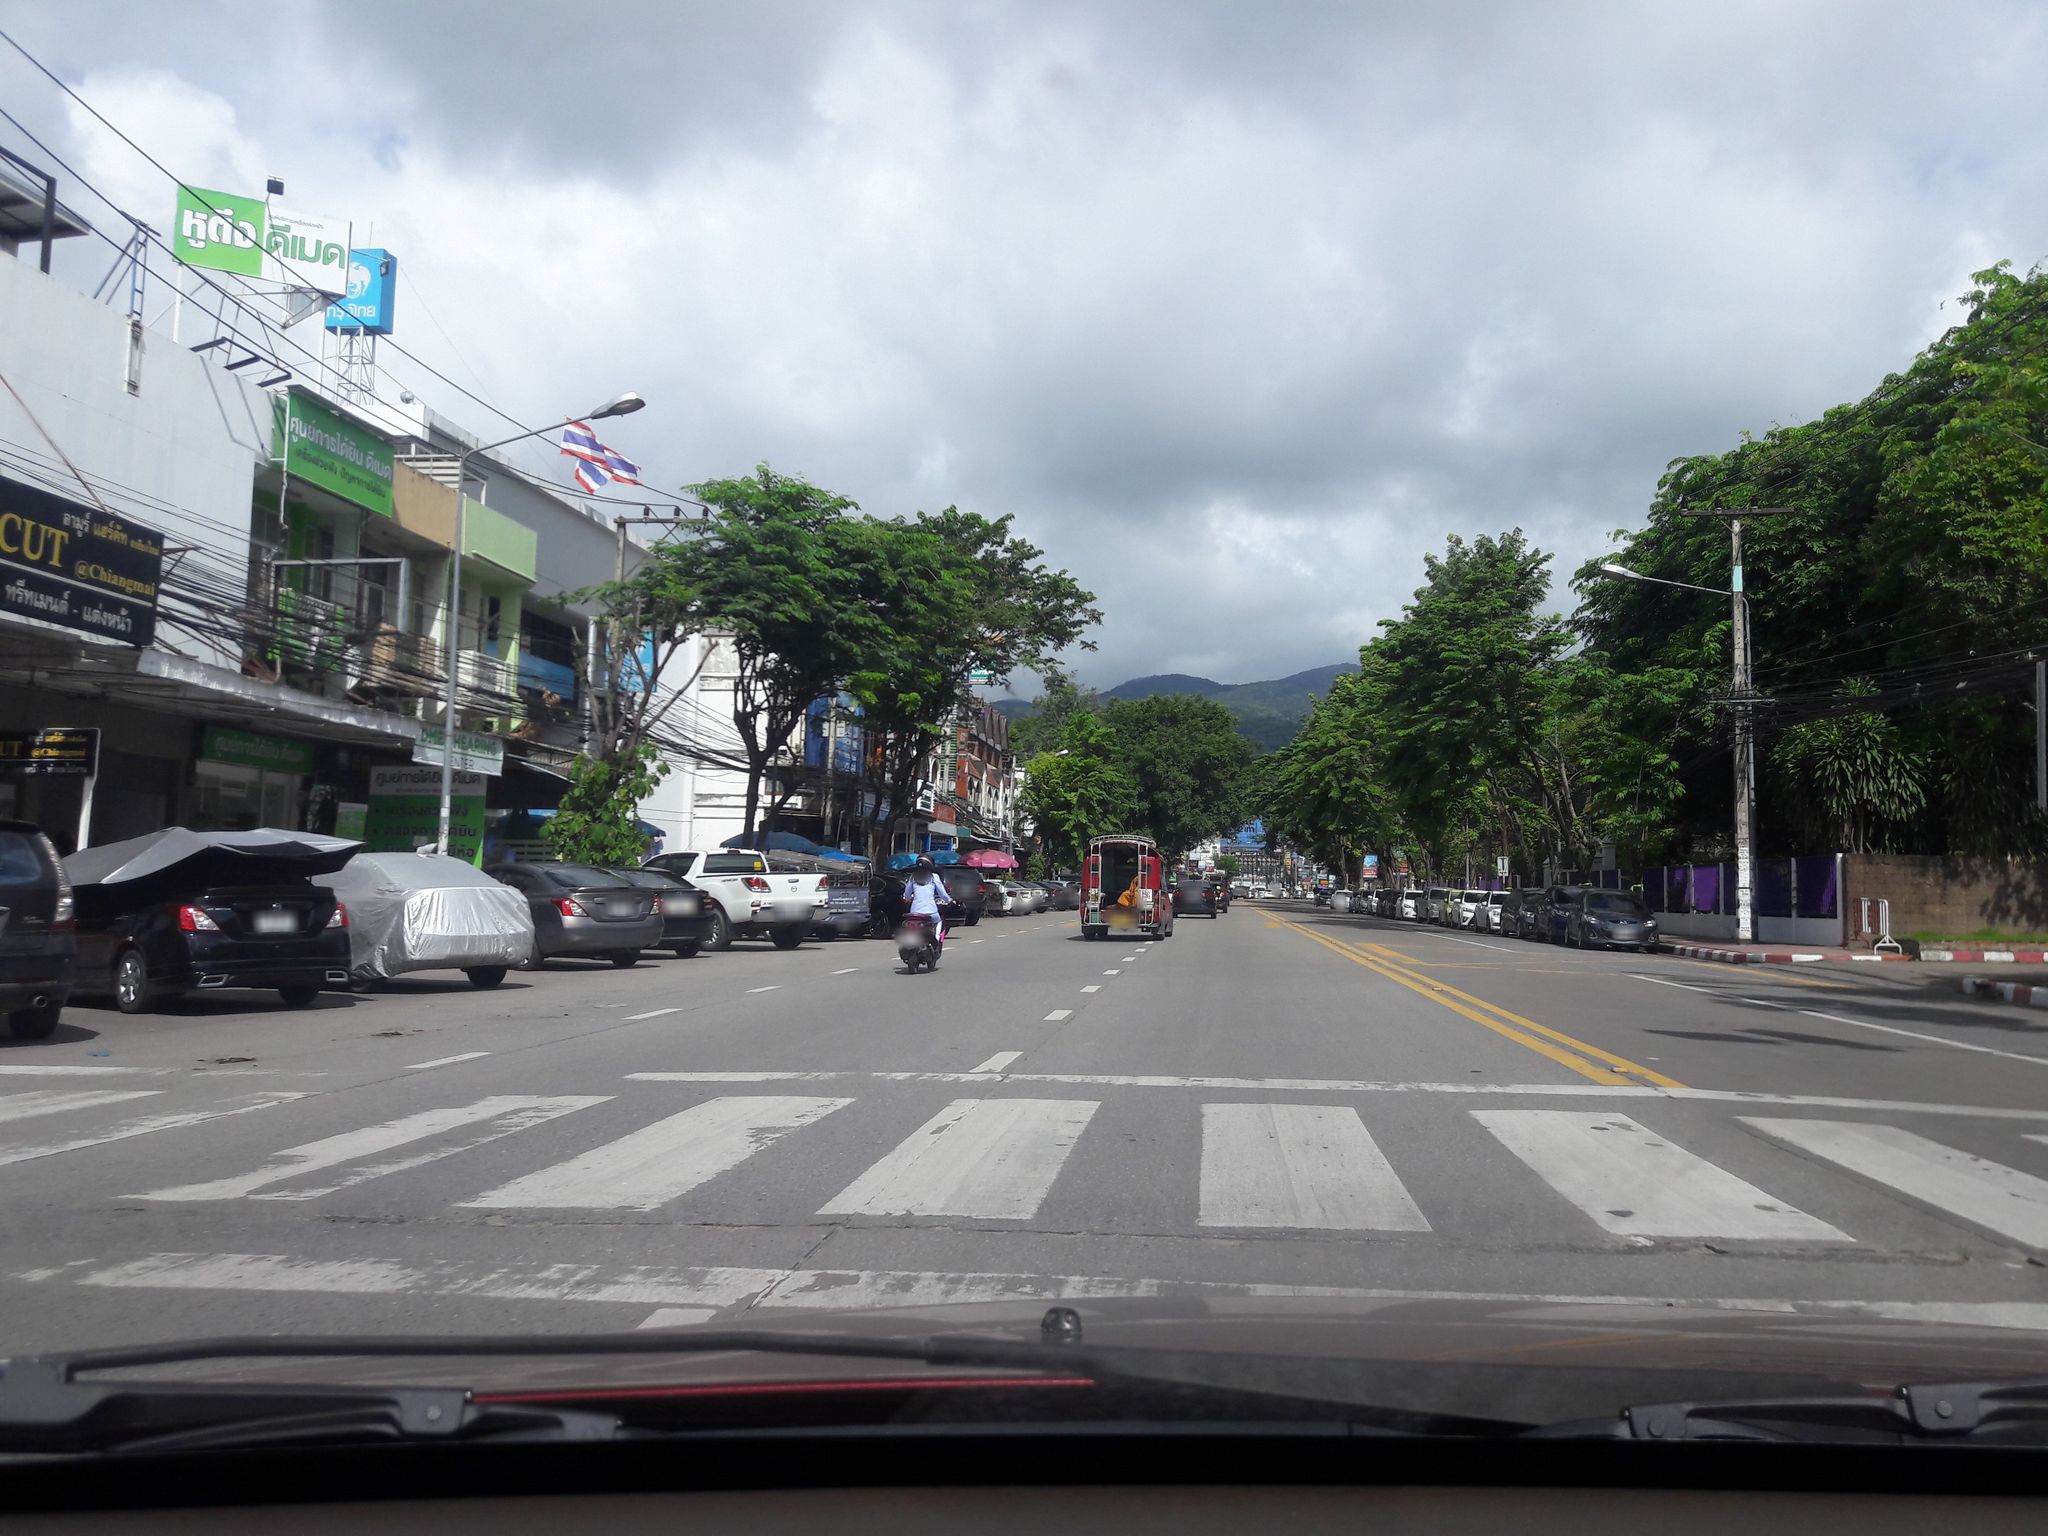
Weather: cloudy
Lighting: day
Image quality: good
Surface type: driving surface
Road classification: secondary
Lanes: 5
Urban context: semi-dense urban cluster
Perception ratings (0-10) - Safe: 6.63, Lively: 8.42, Beautiful: 6.2, Boring: 1.79, Depressing: 2.44, Wealthy: 3.36